Question: I want to create a pivot table based on a dataset (contained in a worksheet) in the same workbook.
The workbook is open when I run the macro. The dataset comes from running a query in Access, and then export it to excel. I also tried to save the workbook prior to running the macro. I am using excel 2016.
This is my code:
'''
Sub BusinessInteligenceCreatePivotTable()
Dim PivotSheet As Worksheet
Dim pvtCache As PivotCache
Dim pvt As PivotTable
'Determine the data range you want to pivot
Set pvtCache = ThisWorkbook.PivotCaches.Create(SourceType:=xlDatabase, SourceData:=wsPartsMachines.Name & "'!" & wsPartsMachines.Range("A1").CurrentRegion.Address, Version:=xlPivotTableVersion15)
'Create a new worksheet
With ThisWorkbook
Set PivotSheet = .Sheets.Add(After:=.Sheets(.Sheets.Count))
PivotSheet.Name = "Production Schedule"
End With
PivotSheet.Activate
Range("A1").Select
'Create Pivot table from Pivot Cache
'Set pvt = pvtCache.CreatePivotTable(TableDestination:=ActiveCell, TableName:="ProductionSchedule")
Set pvt = PivotSheet.PivotTables.Add(PivotCache:=pvtCache, TableDestination:=ActiveCell, TableName:="ProdSched")
End Sub
'''
The two last lines generates the same error message. "Run time error 1004. Cant open PivotTable source file 'C:\Users...'".
Does anybody know how to solve this problem?
Thanks.
EDIT
When I record a macro, VBA gives me this code (it works).
'''
Sub BusinessInteligenceCreatePivotTable()
Dim PivotSheet As Worksheet
With ThisWorkbook
Set PivotSheet = .Sheets.Add(After:=.Sheets(.Sheets.Count))
PivotSheet.Name = "Production Schedule"
End With
PivotSheet.Activate
Range("A1").Select
ActiveWorkbook.PivotCaches.Create(SourceType:=xlDatabase, SourceData:= _
"Parts & Machines2!R1C1:R1328C14", Version:=6).CreatePivotTable _
TableDestination:=ActiveCell, TableName:="PivotTable1", DefaultVersion:=6
End Sub
'''
I want my SourceData's range to be dynamically set. My efforts to do it generates (with debug.print): 'Parts & Machines2'!R1C1:R1328C14
It seems to be different from the macro-recorded :"Parts & Machines2!R1C1:R1328C14".
Is it this difference that generates the error that i cant find the source data?
Screenshot of Data.

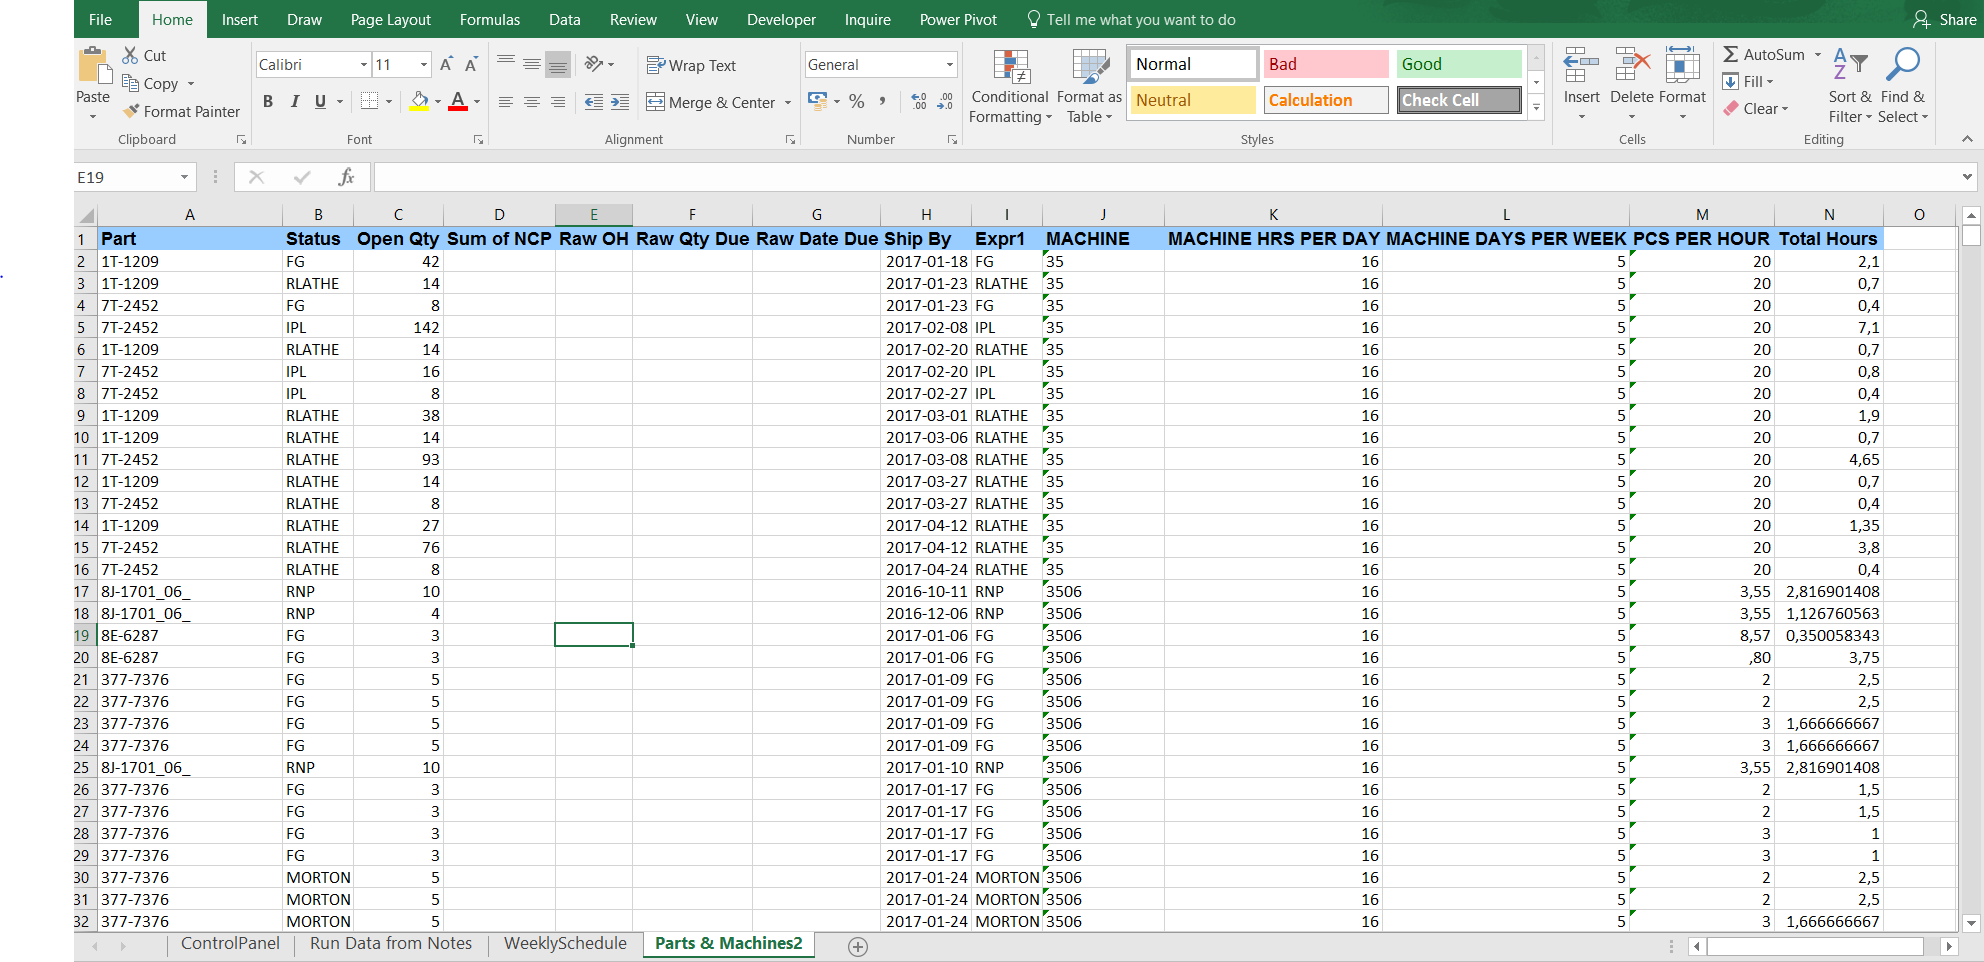
Answer: I am not so sure where you define 'wsPartsMachines as Worksheet' and where you set it.
However, the error is in the line:
'''
Set pvtCache = ThisWorkbook.PivotCaches.Create(SourceType:=xlDatabase, SourceData:=wsPartsMachines.Name & "'!" & wsPartsMachines.Range("A1").CurrentRegion.Address, Version:=xlPivotTableVersion15)
'''
If you add a line after:
'''
Debug.Print pvtCache.SourceData
'''
You will get ''Sheet3'''!R1C1:R6C3' in the immediate window - you have one ''' too many. (I have used "Sheet3" as my 'SourceData')
Try to modify this line to :
'''
Set pvtCache = ThisWorkbook.PivotCaches.Create(SourceType:=xlDatabase, SourceData:=wsPartsMachines.Name & "!" & wsPartsMachines.Range("A1").CurrentRegion.Address)
'''
---
: Try a different approach, bring the data source direclty as 'Range':
'''
Dim pvtDataRng As Range
Set wsPartsMachines = Sheets("Parts & Machines2")
' set the Pivot Table Data Source Range
Set pvtDataRng = wsPartsMachines.Range("A1").CurrentRegion
Set pvtCache = ThisWorkbook.PivotCaches.Create(SourceType:=xlDatabase, SourceData:=pvtDataRng)
'Create Pivot table from Pivot Cache
Set pvt = PivotSheet.PivotTables.Add(PivotCache:=pvtCache, TableDestination:=ActiveCell, TableName:="ProdSched")
'''